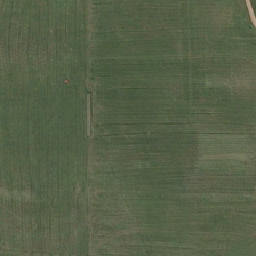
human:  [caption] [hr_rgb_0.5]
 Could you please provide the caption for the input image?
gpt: this striped meadow has a curved dirt road and several trees decorating its coner .

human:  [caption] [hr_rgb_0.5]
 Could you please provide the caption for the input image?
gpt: There are two cross roads and a lawn sandwiched between the road with the tree.

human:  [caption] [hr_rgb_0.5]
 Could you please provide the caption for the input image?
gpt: there are thwatwise and vertical parts in the meadow .

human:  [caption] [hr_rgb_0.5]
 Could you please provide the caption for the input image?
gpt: There was a lawn between two intersections and a wooded path.

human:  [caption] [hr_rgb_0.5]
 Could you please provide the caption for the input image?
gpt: There is a crushed lawn between two intersecting roads and a path with long trees.